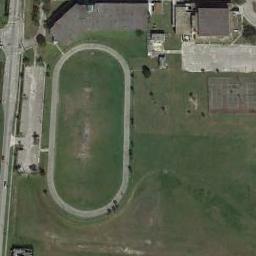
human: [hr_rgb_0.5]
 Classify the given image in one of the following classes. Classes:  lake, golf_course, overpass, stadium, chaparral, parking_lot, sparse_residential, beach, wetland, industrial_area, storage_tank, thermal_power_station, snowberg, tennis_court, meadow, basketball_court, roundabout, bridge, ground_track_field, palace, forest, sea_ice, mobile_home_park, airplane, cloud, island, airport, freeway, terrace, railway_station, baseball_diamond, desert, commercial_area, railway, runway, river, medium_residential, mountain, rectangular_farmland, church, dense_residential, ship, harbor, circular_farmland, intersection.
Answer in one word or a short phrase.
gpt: ground_track_field